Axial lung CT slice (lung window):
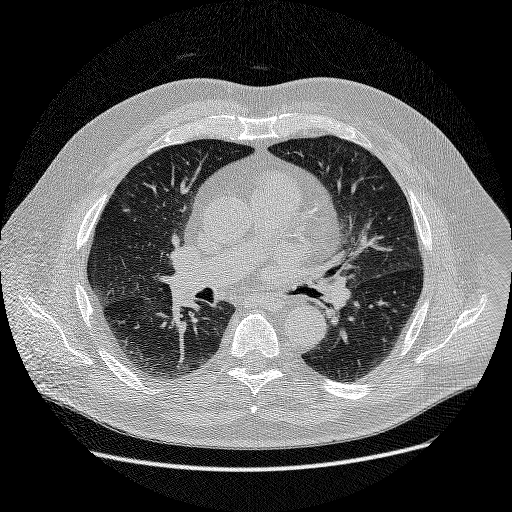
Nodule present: no